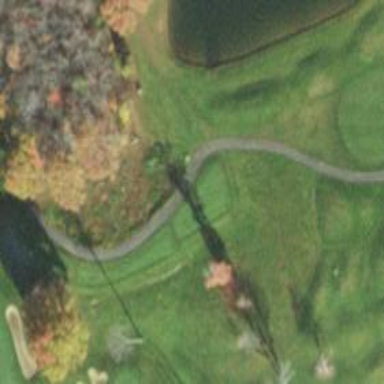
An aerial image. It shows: Golf tee.